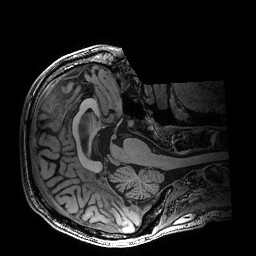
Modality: T1w
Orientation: axial
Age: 66
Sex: male
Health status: healthy
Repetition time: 2.53 s
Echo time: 0.0034 s